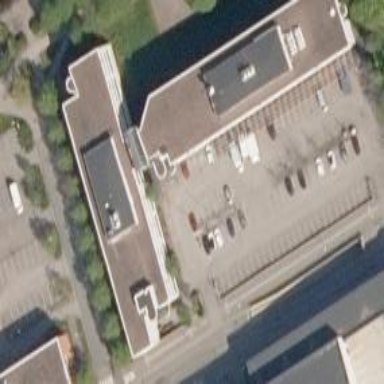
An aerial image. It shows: Office building with flat roof.